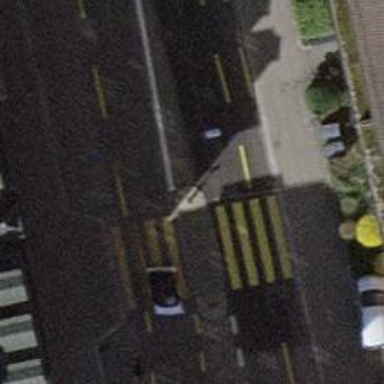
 featuring cycle lane and trolley wire. There are separate sidewalks on both sides."